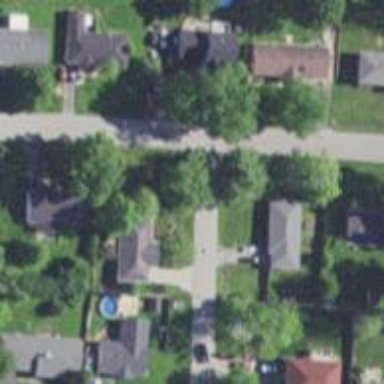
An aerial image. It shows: Residential road.